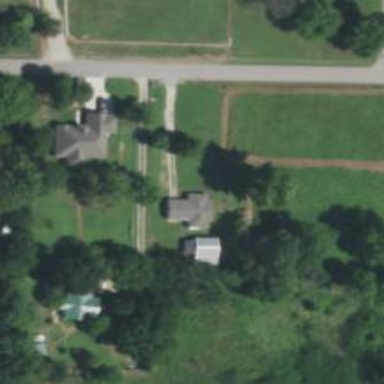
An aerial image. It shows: Driveway.